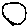
Label: circle